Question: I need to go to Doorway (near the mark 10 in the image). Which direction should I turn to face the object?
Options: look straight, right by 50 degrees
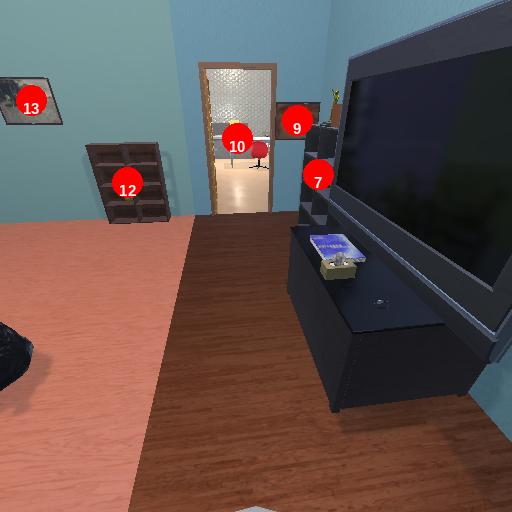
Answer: look straight